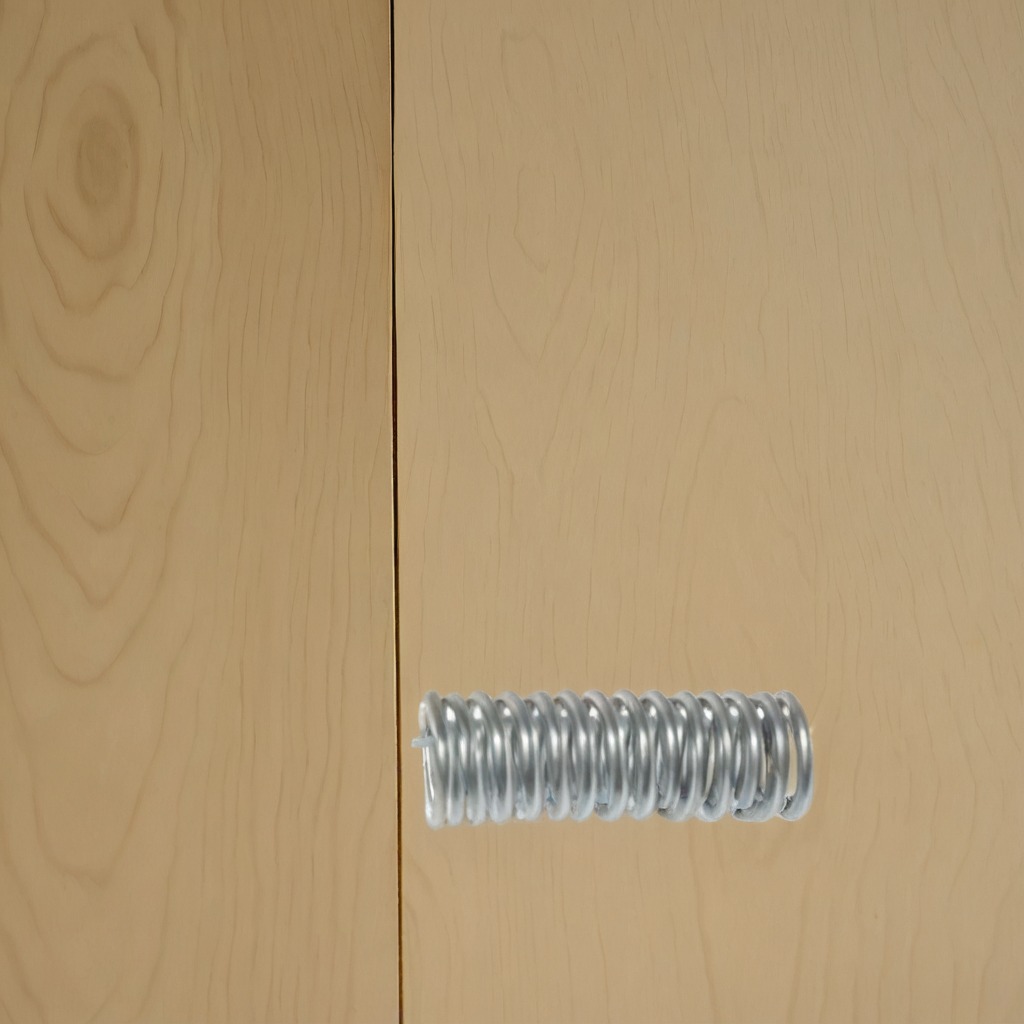
A coiled metal spring is lying on the plywood surface in a paint workshop lit by afternoon window light.